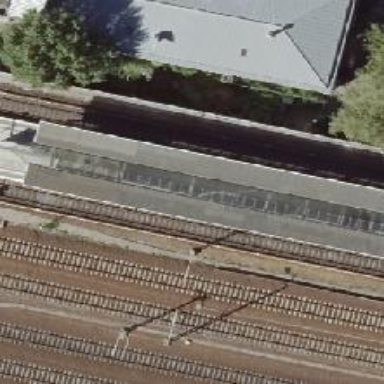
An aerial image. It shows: Platform edge at railway station.